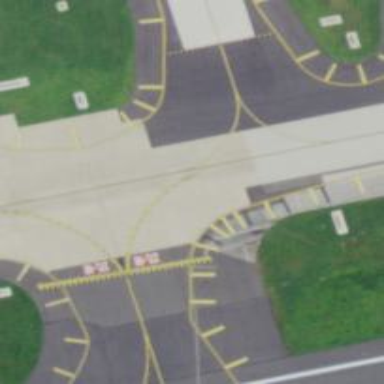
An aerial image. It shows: Image of taxiway at airport.